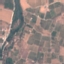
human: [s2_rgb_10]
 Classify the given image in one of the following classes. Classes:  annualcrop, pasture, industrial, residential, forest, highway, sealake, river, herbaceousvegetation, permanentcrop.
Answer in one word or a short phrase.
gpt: PermanentCrop